Question: I am trying to add a tomcat7-maven-plugin dependency to 'pom.xml' file and getting an error.
I am following the instructions on <URL>.

'''
cvc-complex-type.2.4.a: Invalid content was found starting with element 'configuration'. One of '{"http://maven.apache.org/POM/4.0.0":type, "http://
maven.apache.org/POM/4.0.0":classifier, "http://maven.apache.org/POM/4.0.0":scope, "http://maven.apache.org/POM/4.0.0":systemPath, "http://
maven.apache.org/POM/4.0.0":exclusions, "http://maven.apache.org/POM/4.0.0":optional}' is expected.
'''
'pom.xml'
'''
<project xmlns="http://maven.apache.org/POM/4.0.0" xmlns:xsi="http://www.w3.org/2001/XMLSchema-instance"
xsi:schemaLocation="http://maven.apache.org/POM/4.0.0 http://maven.apache.org/xsd/maven-4.0.0.xsd">
<modelVersion>4.0.0</modelVersion>
<groupId>com.tastyminerals.poems</groupId>
<artifactId>poemcollection</artifactId>
<version>0.0.1-SNAPSHOT</version>
<packaging>war</packaging>
<build>
<plugins>
<plugin>
<artifactId>maven-war-plugin</artifactId>
<version>2.3</version>
</plugin>
<plugin>
<artifactId>maven-compiler-plugin</artifactId>
<version>3.1</version>
<configuration>
<source>1.7</source>
<target>1.7</target>
</configuration>
</plugin>
</plugins>
</build>
<properties>
<hibernate.version>4.3.5.Final</hibernate.version>
<mysql.connector.version>5.1.30</mysql.connector.version>
<spring.version>4.0.3.RELEASE</spring.version>
</properties>
<dependencies>
<dependency>
<groupId>org.hibernate</groupId>
<artifactId>hibernate-core</artifactId>
<version>${hibernate.version}</version>
</dependency>
<dependency>
<groupId>org.hibernate</groupId>
<artifactId>hibernate-entitymanager</artifactId>
<version>${hibernate.version}</version>
</dependency>
<dependency>
<groupId>mysql</groupId>
<artifactId>mysql-connector-java</artifactId>
<version>${mysql.connector.version}</version>
</dependency>
<dependency>
<groupId>commons-dbcp</groupId>
<artifactId>commons-dbcp</artifactId>
<version>1.4</version>
</dependency>
<dependency>
<groupId>org.springframework</groupId>
<artifactId>spring-webmvc</artifactId>
<version>${spring.version}</version>
</dependency>
<dependency>
<groupId>org.springframework</groupId>
<artifactId>spring-tx</artifactId>
<version>4.0.3.RELEASE</version>
</dependency>
<dependency>
<groupId>javassist</groupId>
<artifactId>javassist</artifactId>
<version>3.12.1.GA</version>
</dependency>
<dependency>
<groupId>org.springframework</groupId>
<artifactId>spring-jdbc</artifactId>
<version>${spring.version}</version>
</dependency>
<dependency>
<groupId>org.springframework</groupId>
<artifactId>spring-orm</artifactId>
<version>${spring.version}</version>
</dependency>
<dependency>
<groupId>cglib</groupId>
<artifactId>cglib</artifactId>
<version>3.1</version>
</dependency>
<dependency>
<groupId>jstl</groupId>
<artifactId>jstl</artifactId>
<version>1.2</version>
</dependency>
<dependency>
<groupId>org.eclipse.jetty</groupId>
<artifactId>jetty-jndi</artifactId>
<version>8.1.14.v20131031</version>
</dependency>
<dependency>
<groupId>org.apache.tomcat.maven</groupId>
<artifactId>tomcat7-maven-plugin</artifactId>
<version>2.2</version>
<configuration>
<url>http://localhost:8080/manager</url>
<server>localhost</server>
<path>/${project.build.finalName}</path>
</configuration>
</dependency>
</dependencies>
</project>
'''
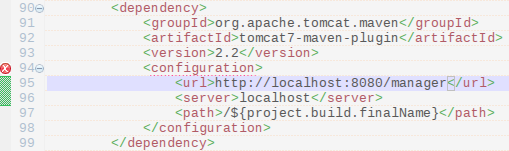
Answer: The Tomcat7-maven-plugin should be declared as a plugin, it is not a dependency.
You can't add a configuration tag to a dependency as indicated by the error.
Thus something like the following should work :
'''
<project xmlns="http://maven.apache.org/POM/4.0.0" xmlns:xsi="http://www.w3.org/2001/XMLSchema-instance"
xsi:schemaLocation="http://maven.apache.org/POM/4.0.0 http://maven.apache.org/xsd/maven-4.0.0.xsd">
<modelVersion>4.0.0</modelVersion>
<groupId>com.tastyminerals.poems</groupId>
<artifactId>poemcollection</artifactId>
<version>0.0.1-SNAPSHOT</version>
<packaging>war</packaging>
<build>
<plugins>
<plugin>
<artifactId>maven-war-plugin</artifactId>
<version>2.3</version>
</plugin>
<plugin>
<artifactId>maven-compiler-plugin</artifactId>
<version>3.1</version>
<configuration>
<source>1.7</source>
<target>1.7</target>
</configuration>
</plugin>
<plugin>
<groupId>org.apache.tomcat.maven</groupId>
<artifactId>tomcat7-maven-plugin</artifactId>
<version>2.2</version>
<configuration>
<url>http://localhost:8080/manager</url>
<server>localhost</server>
<path>/${project.build.finalName}</path>
</configuration>
</plugin>
</plugins>
</build>
<...>
</project>
'''